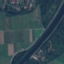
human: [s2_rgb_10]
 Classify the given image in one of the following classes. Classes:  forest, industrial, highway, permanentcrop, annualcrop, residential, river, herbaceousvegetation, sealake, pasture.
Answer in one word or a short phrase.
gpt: River